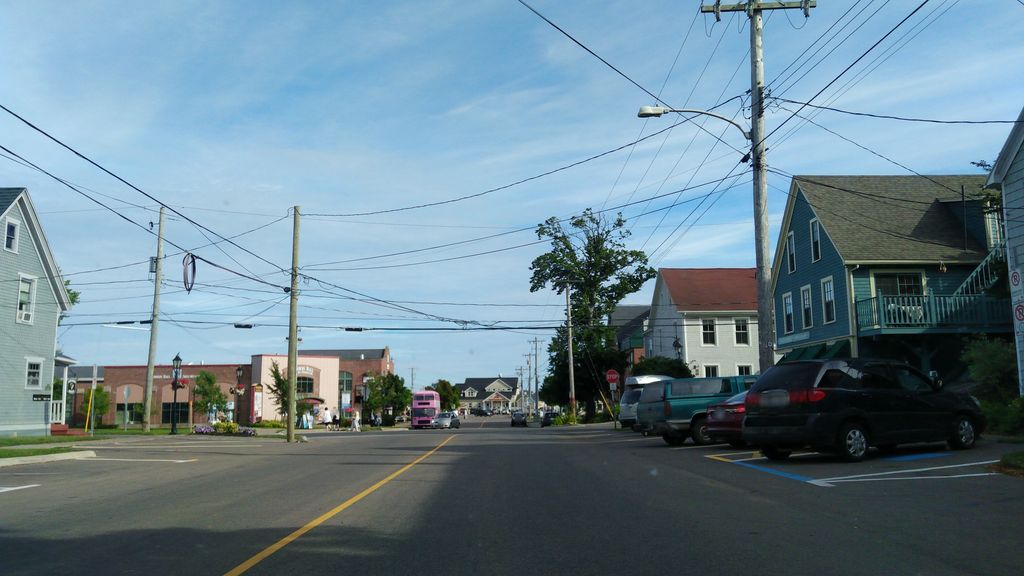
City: charlottetown